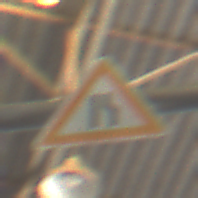
Verkehrszeichen: EinseitigVerengteFahrbahnRechts
Umgebung: Indoor, Urban
Tageszeit: Midday
Wetter: NotSpecified
Licht: Natural
Jahreszeit: NotSpecified
Kontrast: MediumContrast